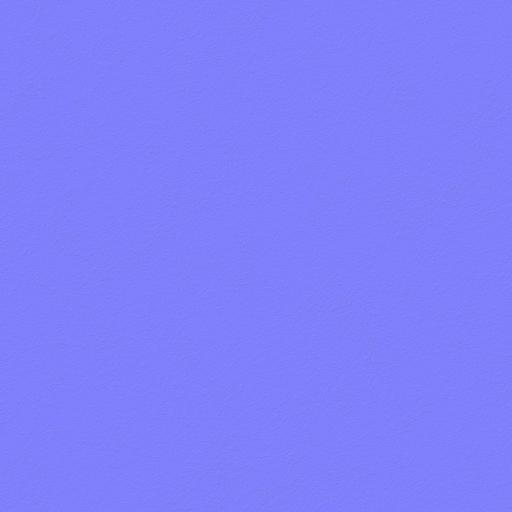
countertop granite